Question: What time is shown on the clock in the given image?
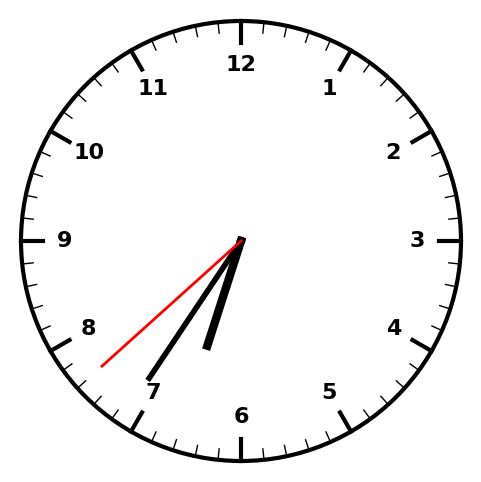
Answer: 06:35:38